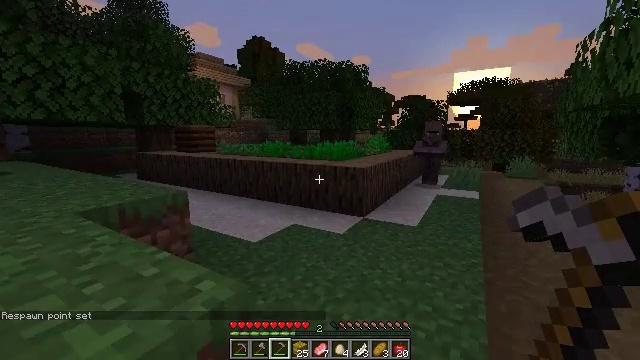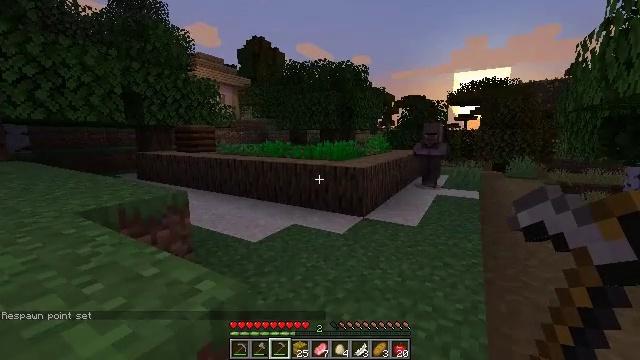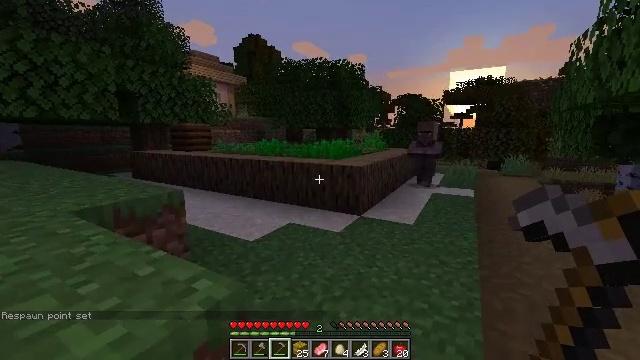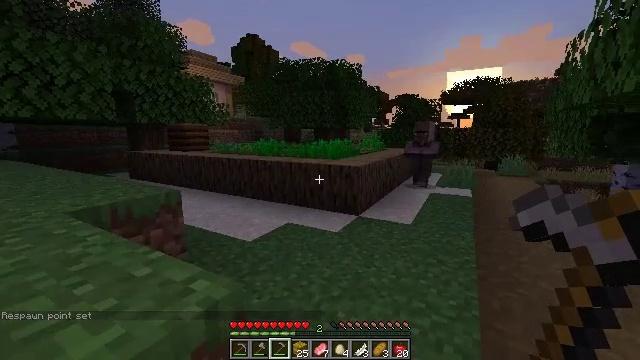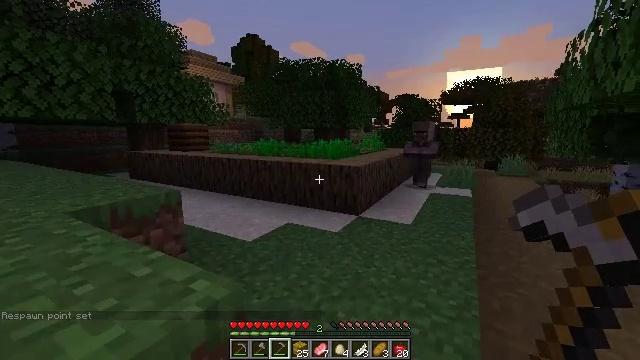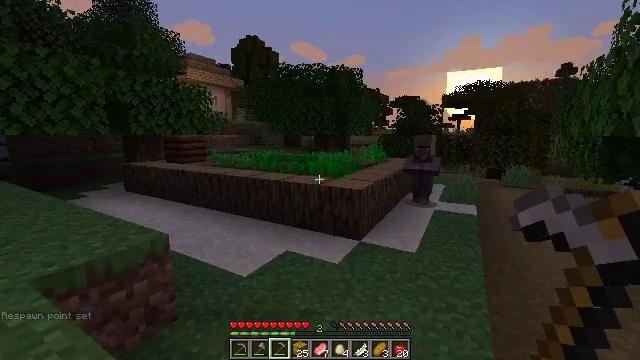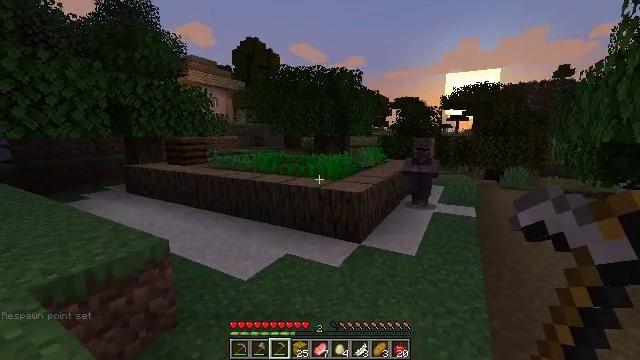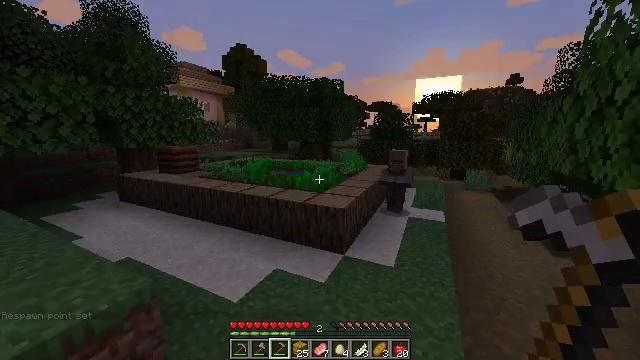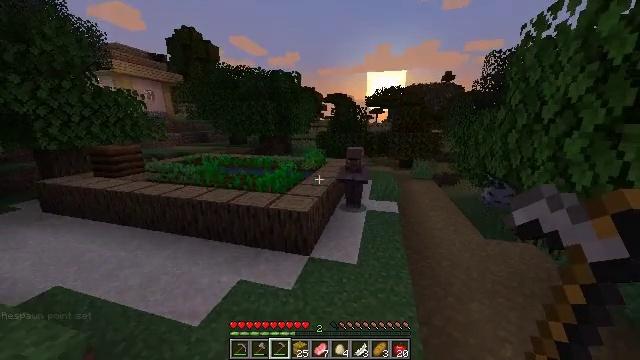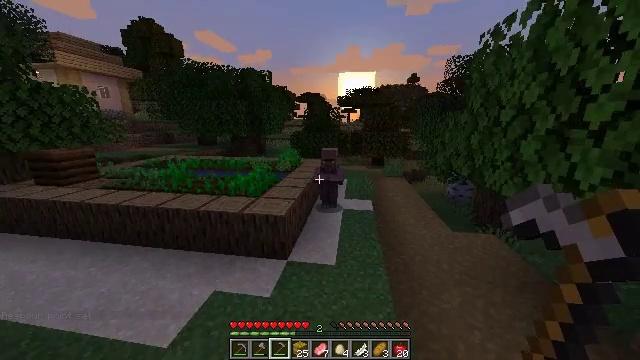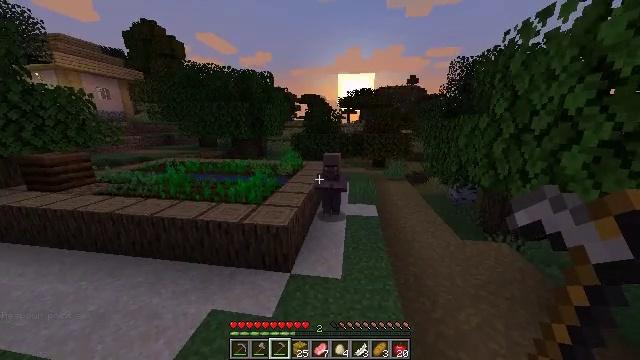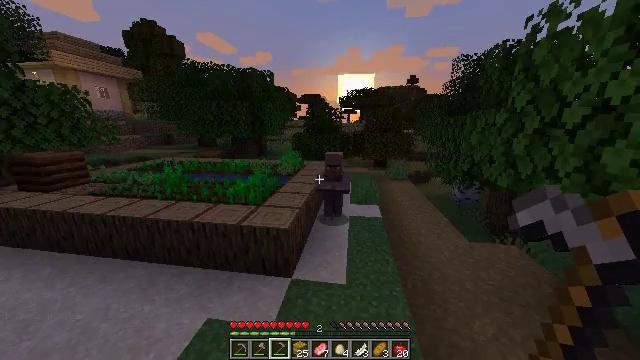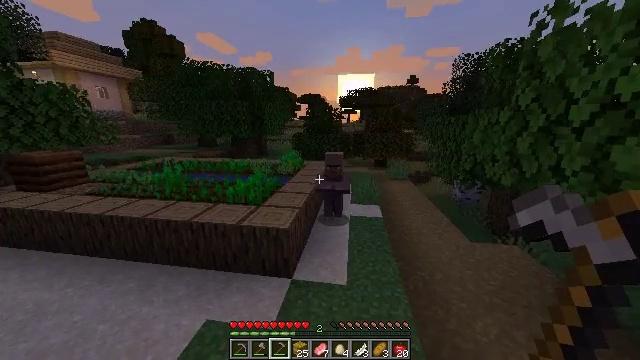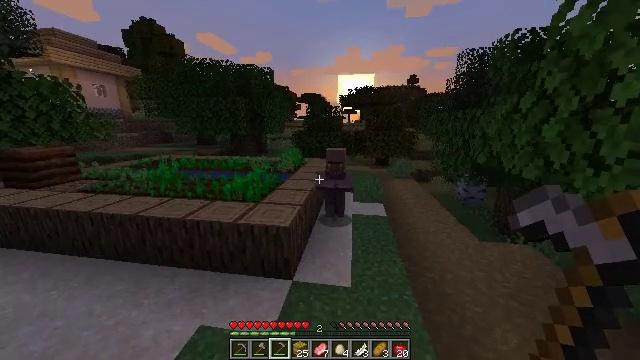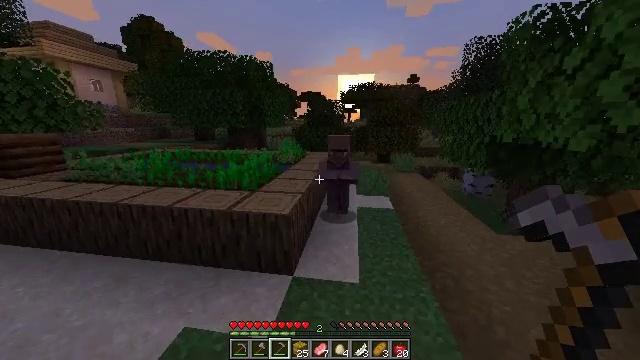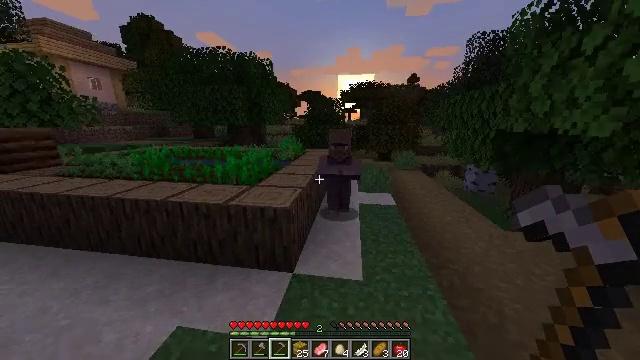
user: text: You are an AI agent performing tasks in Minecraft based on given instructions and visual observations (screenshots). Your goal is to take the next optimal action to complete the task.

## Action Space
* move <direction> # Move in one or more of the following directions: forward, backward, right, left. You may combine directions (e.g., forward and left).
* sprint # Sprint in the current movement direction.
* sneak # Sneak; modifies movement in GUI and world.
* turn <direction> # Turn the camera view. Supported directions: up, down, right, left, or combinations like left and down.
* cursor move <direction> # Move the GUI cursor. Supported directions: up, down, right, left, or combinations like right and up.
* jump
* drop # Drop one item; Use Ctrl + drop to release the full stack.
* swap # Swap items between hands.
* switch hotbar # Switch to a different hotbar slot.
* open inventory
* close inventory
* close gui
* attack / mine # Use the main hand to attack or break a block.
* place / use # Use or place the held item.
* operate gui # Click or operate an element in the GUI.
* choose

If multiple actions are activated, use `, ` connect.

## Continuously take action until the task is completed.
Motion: motion action
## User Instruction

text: Break the hay block to collect it.
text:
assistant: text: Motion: no_op
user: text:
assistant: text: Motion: no_op
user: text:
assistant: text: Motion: no_op
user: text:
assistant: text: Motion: no_op
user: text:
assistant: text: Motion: move forward, sprint, jump
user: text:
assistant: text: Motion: move forward, sprint, jump
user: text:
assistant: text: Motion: move forward, sprint, turn right and down, jump
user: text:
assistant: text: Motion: move forward, sprint, turn right and down, jump
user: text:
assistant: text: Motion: move forward, sprint, turn right, jump
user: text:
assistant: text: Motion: move forward, sprint, jump
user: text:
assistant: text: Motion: move forward, sprint, jump
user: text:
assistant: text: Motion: move forward, sprint, jump
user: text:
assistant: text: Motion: move forward, sprint
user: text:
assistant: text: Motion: move forward, sprint
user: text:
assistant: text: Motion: move forward, sprint
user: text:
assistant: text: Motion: move forward, sprint, turn right and down
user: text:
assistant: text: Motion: move forward, sprint, turn right
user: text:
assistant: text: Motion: move forward, sprint, jump
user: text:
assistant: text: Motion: move forward, sprint, turn right, jump
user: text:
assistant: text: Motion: move forward, sprint, jump
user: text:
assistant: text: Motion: move forward, sprint, jump
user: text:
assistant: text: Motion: move forward, sprint, jump
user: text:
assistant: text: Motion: move forward, sprint, jump
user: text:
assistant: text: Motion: move forward, sprint, jump
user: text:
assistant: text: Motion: move forward, sprint
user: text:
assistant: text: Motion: move forward
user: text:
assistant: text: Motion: move forward
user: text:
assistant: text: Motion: move forward, turn right
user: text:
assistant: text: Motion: move forward, turn right
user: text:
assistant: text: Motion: move forward, turn right